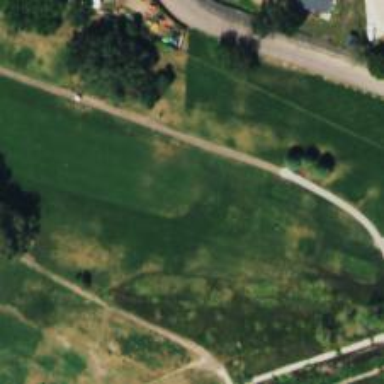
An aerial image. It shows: Golf hole.